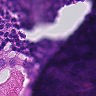
Metastatic tissue present: yes